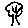
Label: tree